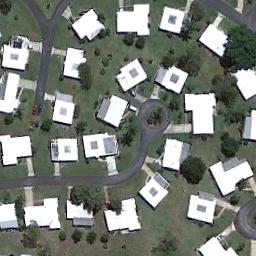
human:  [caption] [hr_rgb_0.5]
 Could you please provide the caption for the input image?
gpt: The mobile home park has some neatly arranged white mobile homes on the grass and some roads go through the mobile home park .

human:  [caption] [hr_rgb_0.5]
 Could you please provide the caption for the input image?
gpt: The mobile home park is on the grass next to the road .

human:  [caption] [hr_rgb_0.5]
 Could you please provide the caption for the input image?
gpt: There are several trees around the mobile home community .

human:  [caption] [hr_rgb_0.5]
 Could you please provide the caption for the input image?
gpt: There are many buildings of different shapes and sizes in the mobile home parks .

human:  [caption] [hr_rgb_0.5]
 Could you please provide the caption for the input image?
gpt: There are some white buildings on a green meadow in the mobile home park .